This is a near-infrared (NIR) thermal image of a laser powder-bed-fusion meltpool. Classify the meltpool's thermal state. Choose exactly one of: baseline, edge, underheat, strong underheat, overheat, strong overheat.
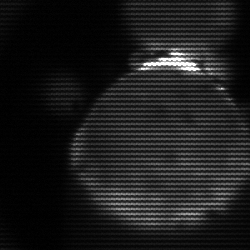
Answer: edge